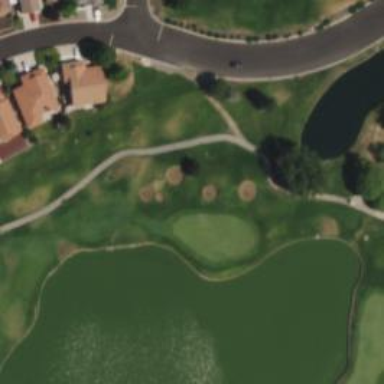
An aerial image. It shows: Golf hole.